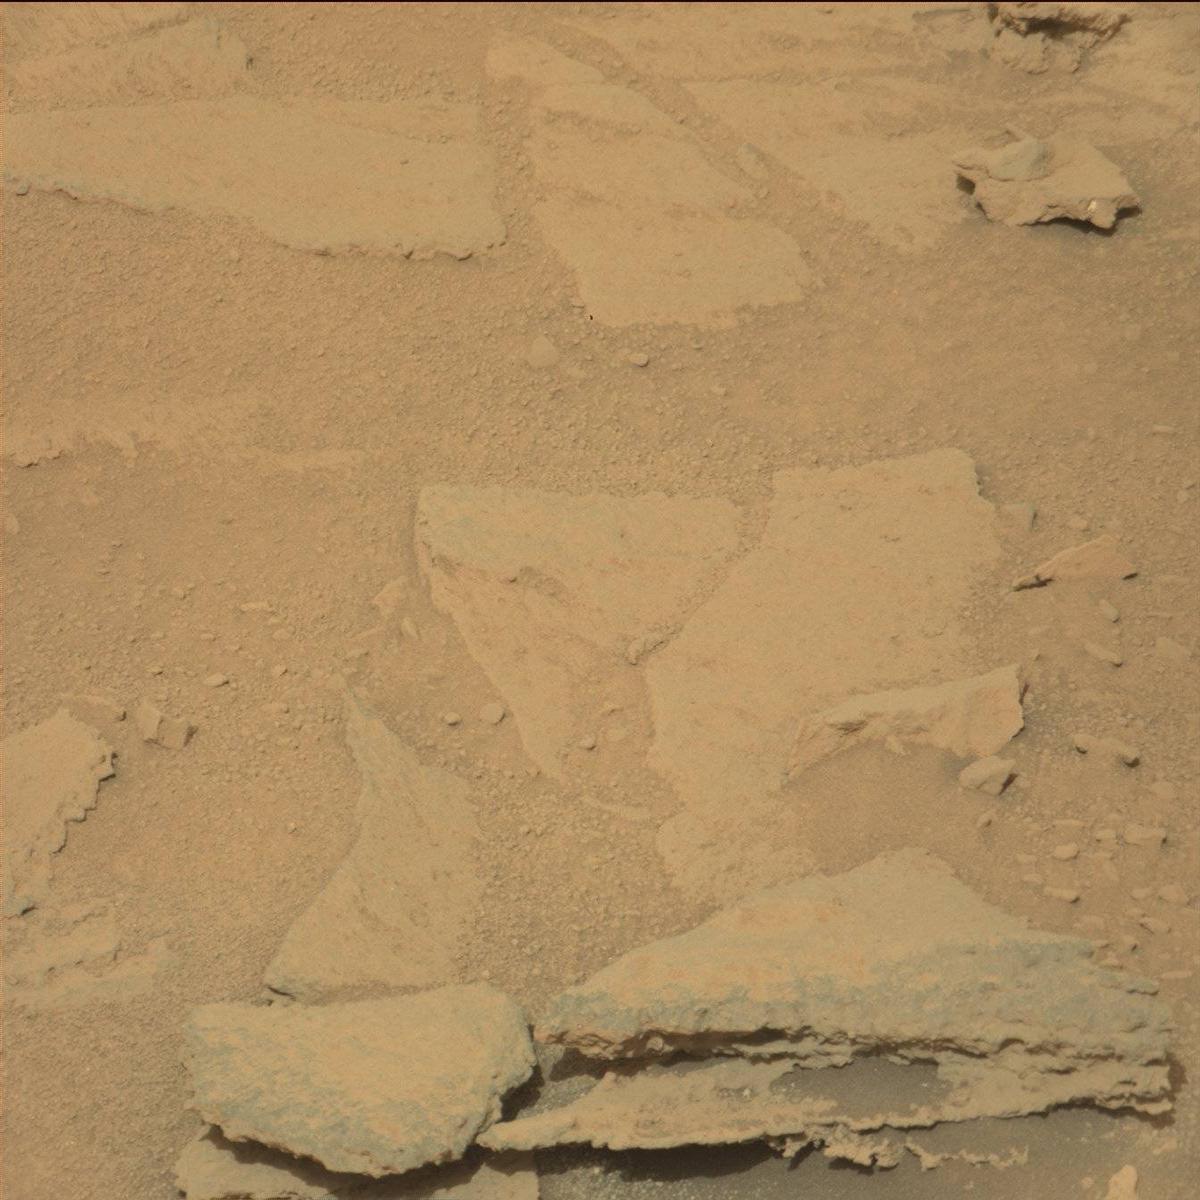
Terrain classes present: Bedrock, Rock, Sand / Soil